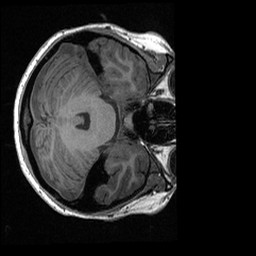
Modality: T1w
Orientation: axial
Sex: female
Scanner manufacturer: ge
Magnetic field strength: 3 T
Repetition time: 0.0064 s
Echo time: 0.00281 s